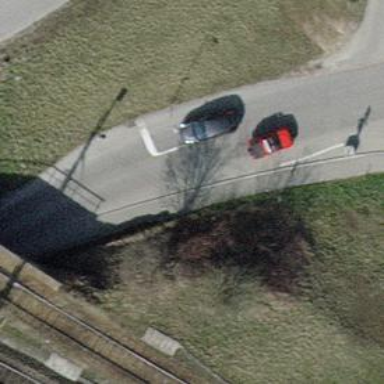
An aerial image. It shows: Road with traffic signals.